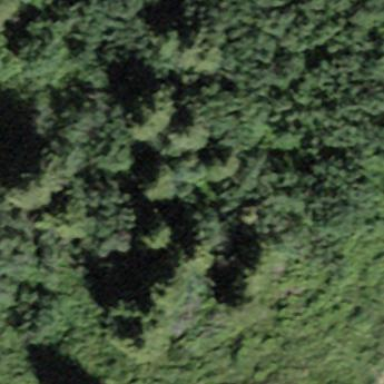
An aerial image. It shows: Forest area.